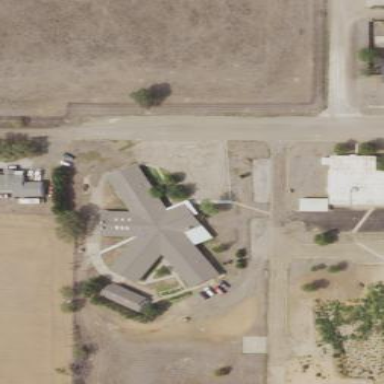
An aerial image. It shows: Commercial building that serves as nursing home.